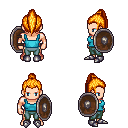
a pixel art fantasy rpg character, male body template, human, light skin, teal pirate shirt, teal pants, light blonde long topknot hairstyle, metal boots, shield, four views (front, back, left, right), 2x2 character sprite sheet, small pixel art, hard edges, no anti-aliasing